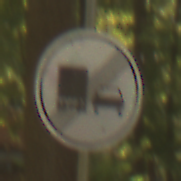
Verkehrszeichen: EndeUeberholverbotKraftfahrzeuge
Umgebung: Outdoor, Nature
Tageszeit: Midday
Wetter: PartlyCloudy
Licht: Natural
Jahreszeit: NotSpecified
Kontrast: LowContrast